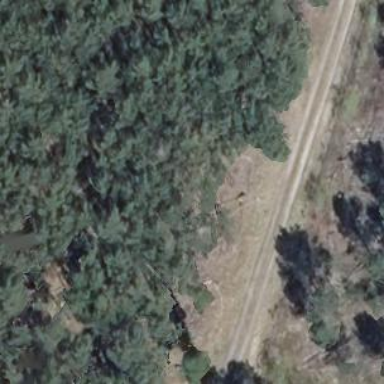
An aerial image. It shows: Track road with grade3 tracktype.